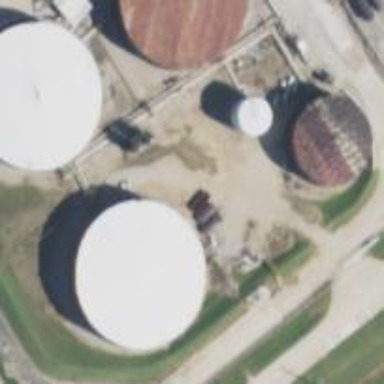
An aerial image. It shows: Storage tank with man-made structure.